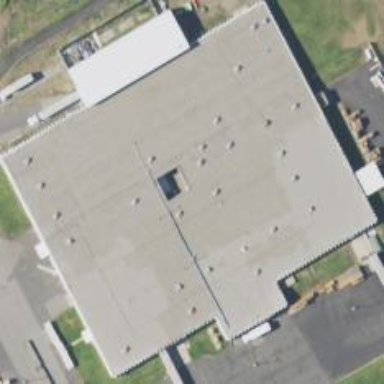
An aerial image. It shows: Commercial building.